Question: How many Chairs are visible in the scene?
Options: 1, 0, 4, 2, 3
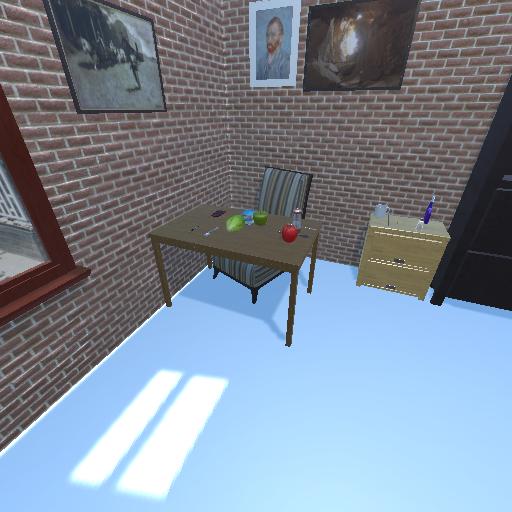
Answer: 1